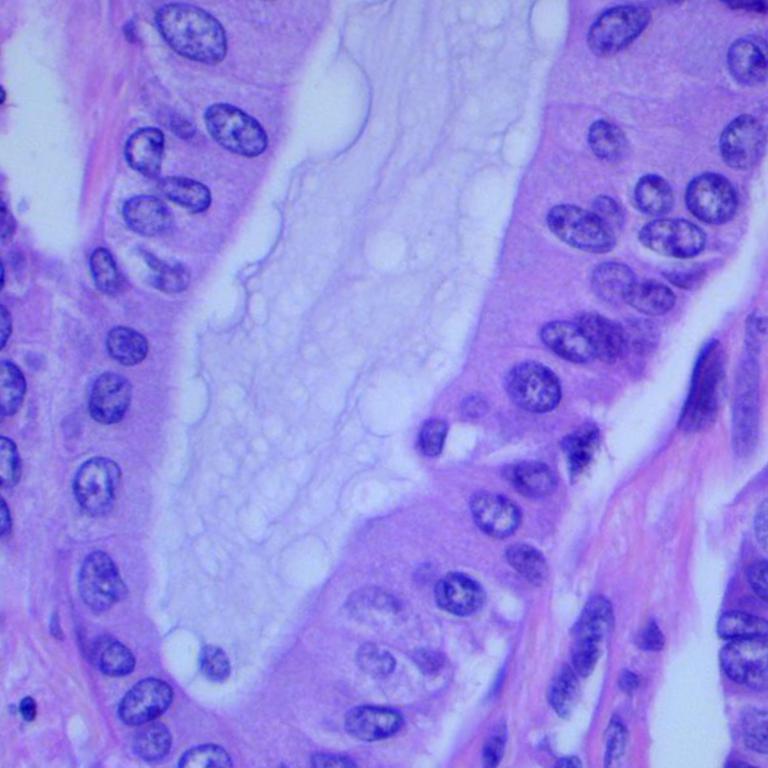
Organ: lung
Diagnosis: adenocarcinomas